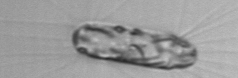
Label: Corethron_hystrix